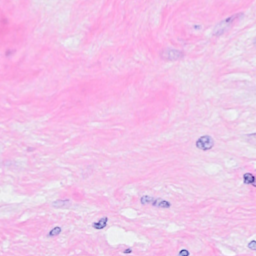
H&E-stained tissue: Breast